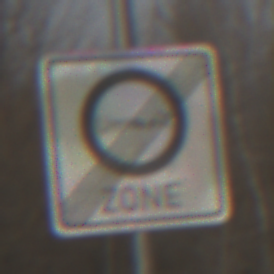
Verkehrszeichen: EndeUmweltzone
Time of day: MorningAfternoon
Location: Outdoor (Nature)
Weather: PartlyCloudy
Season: Winter
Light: Natural